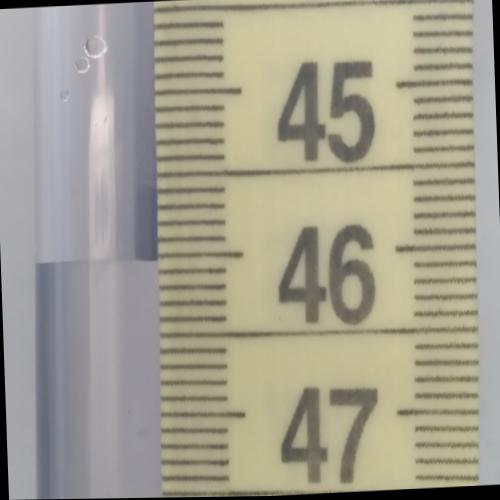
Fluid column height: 46.0 cm